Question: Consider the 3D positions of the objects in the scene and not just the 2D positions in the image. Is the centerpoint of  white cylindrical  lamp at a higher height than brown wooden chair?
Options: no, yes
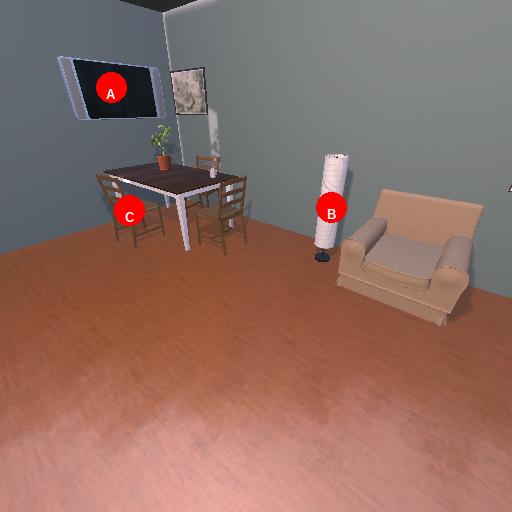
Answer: no